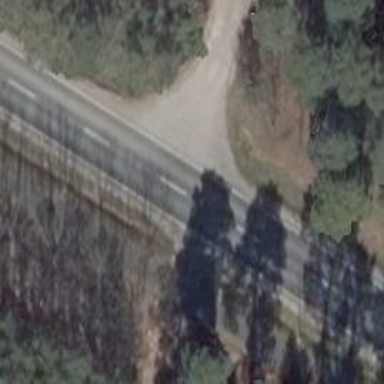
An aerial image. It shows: Primary road with asphalt surface.